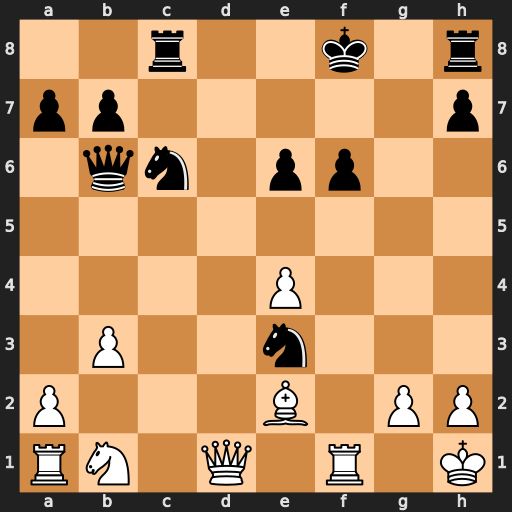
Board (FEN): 2r2k1r/pp5p/1qn1pp2/8/4P3/1P2n3/P3B1PP/RN1Q1R1K
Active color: w
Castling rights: -
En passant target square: -
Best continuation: Qd6+ Ne7 Rxf6+